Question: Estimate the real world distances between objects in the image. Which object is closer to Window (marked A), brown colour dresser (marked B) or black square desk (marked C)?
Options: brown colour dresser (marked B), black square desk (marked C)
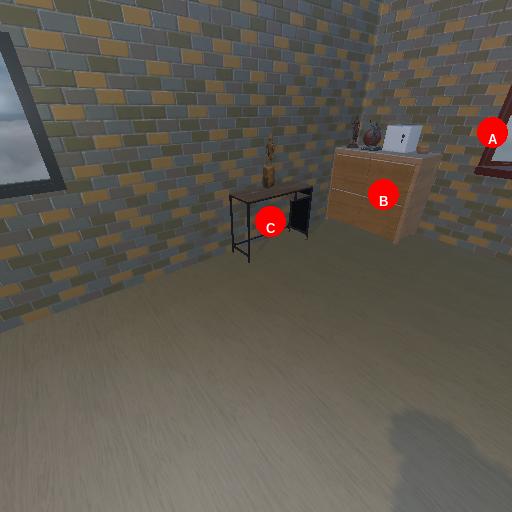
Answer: brown colour dresser (marked B)